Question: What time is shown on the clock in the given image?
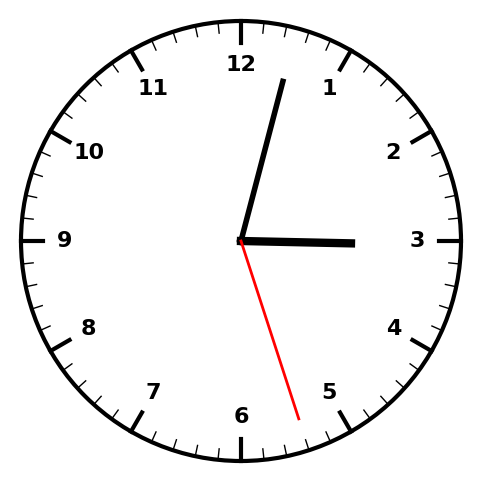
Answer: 03:02:27